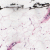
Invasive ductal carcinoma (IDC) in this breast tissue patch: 0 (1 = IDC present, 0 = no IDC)